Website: lowes
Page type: account-selection
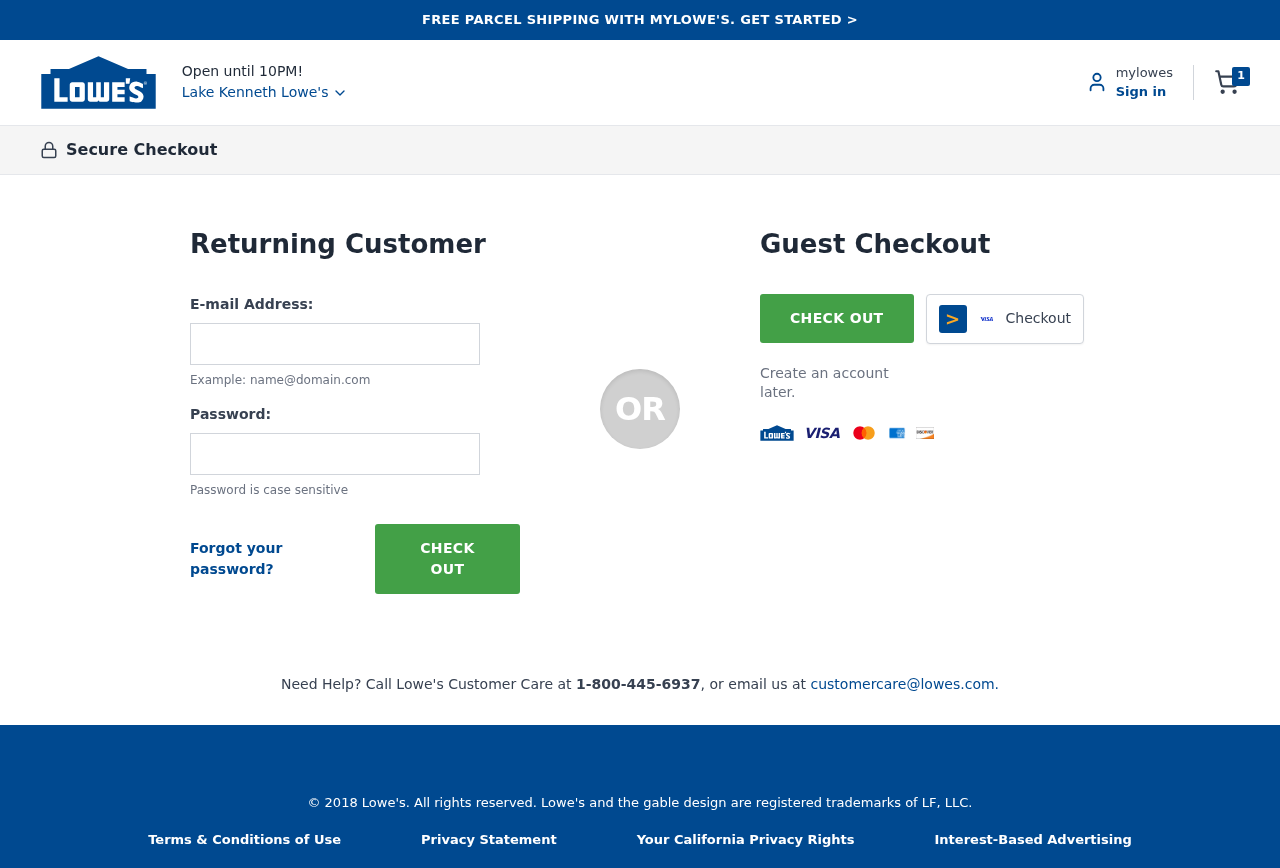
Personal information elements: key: PII_CITY
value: Lake Kenneth Lowe's
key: PII_LOGIN_USERNAME
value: maria6672
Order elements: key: ORDER_NUM_ITEMS
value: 1